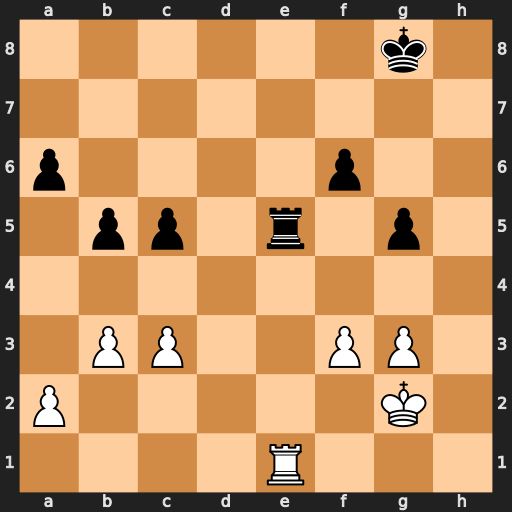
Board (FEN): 6k1/8/p4p2/1pp1r1p1/8/1PP2PP1/P5K1/4R3
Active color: w
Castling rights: -
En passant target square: -
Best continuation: Rxe5 fxe5 b4 c4 Kf2 Kf7 Ke3